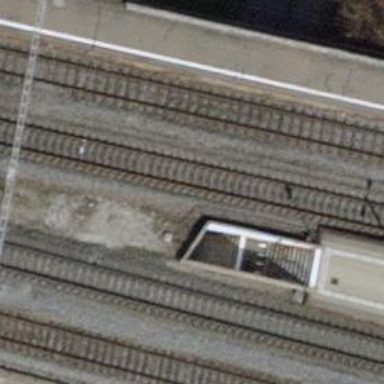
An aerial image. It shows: Tunnel path with asphalt surface.